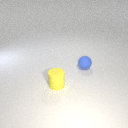
small blue rubber sphere to the right of small yellow rubber cylinder